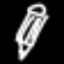
Label: pencil